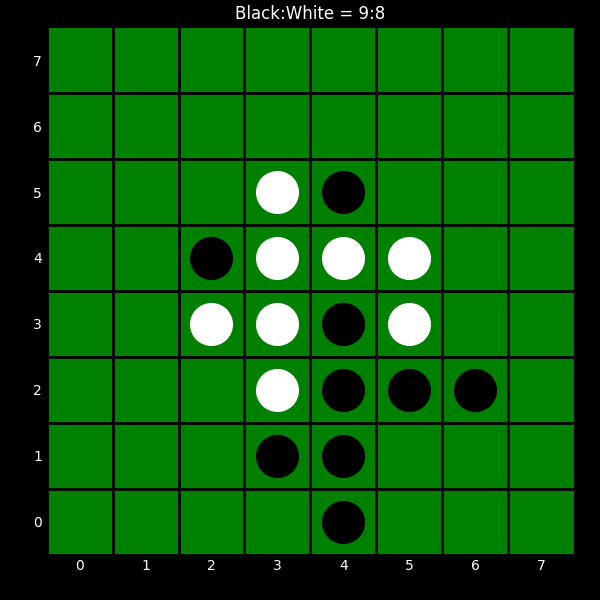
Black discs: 9
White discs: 8